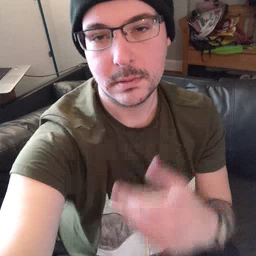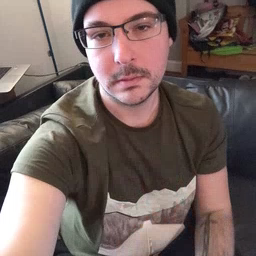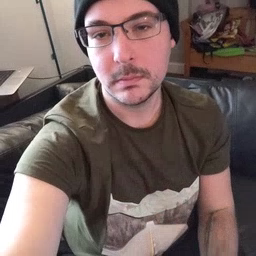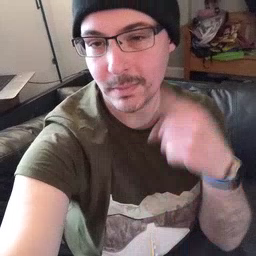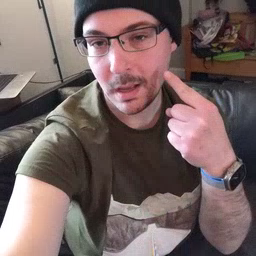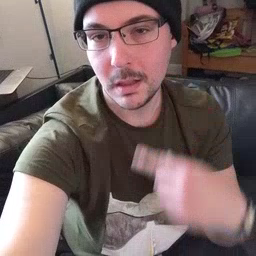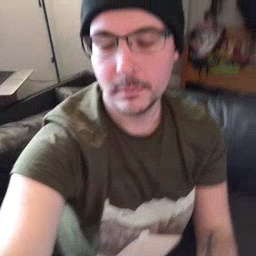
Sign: smile